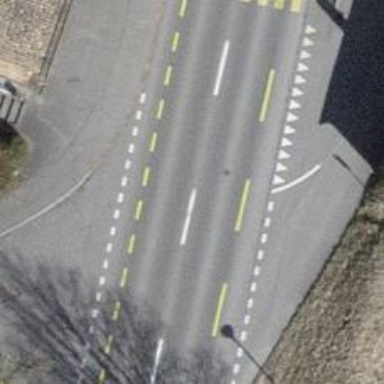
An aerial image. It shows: Primary highway with asphalt surface and designated lane for cyclists.